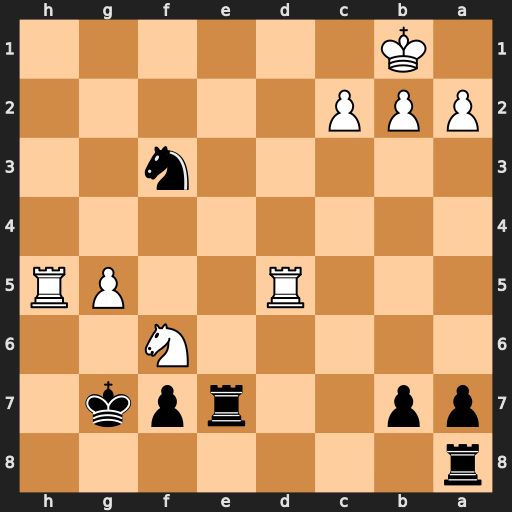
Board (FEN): r7/pp2rpk1/5N2/3R2PR/8/5n2/PPP5/1K6
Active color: b
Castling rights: -
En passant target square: -
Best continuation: Re1+ Rd1 Rxd1#